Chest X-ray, AP view. Patient: 33 years old, sex F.
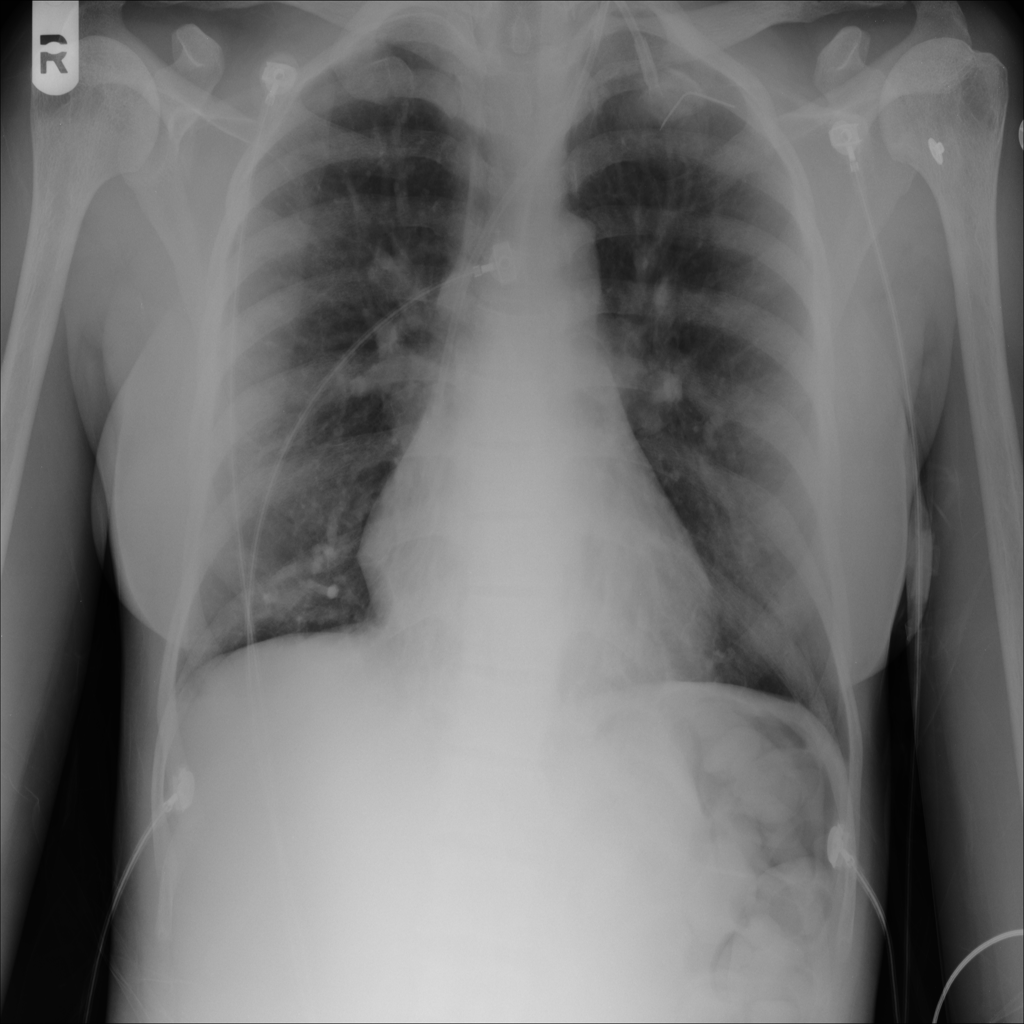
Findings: Infiltration